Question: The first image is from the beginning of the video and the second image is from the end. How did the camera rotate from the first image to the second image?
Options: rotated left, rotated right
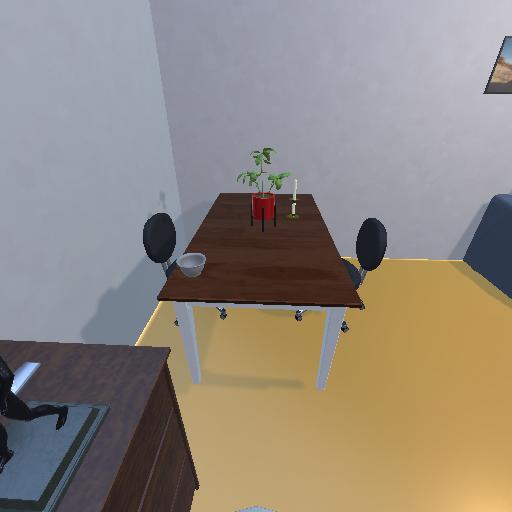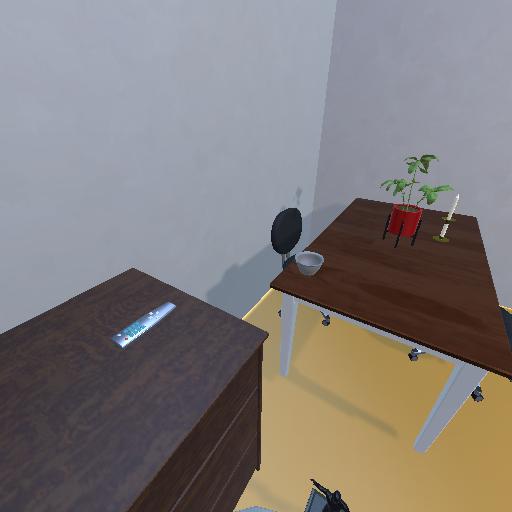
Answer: rotated left